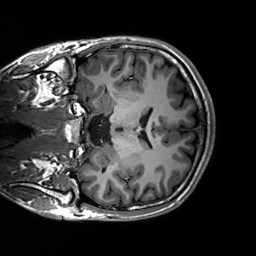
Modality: T1w
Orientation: coronal
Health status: healthy
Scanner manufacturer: siemens
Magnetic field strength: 3 T
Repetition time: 2.3 s
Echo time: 0.00236 s